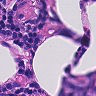
Metastatic tissue present: no